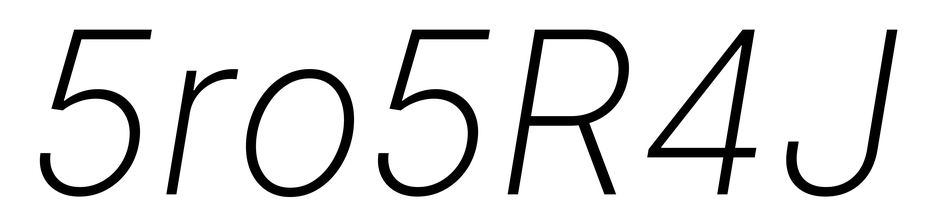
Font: Inter-Italic_ExtraLight_Italic